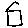
Label: house